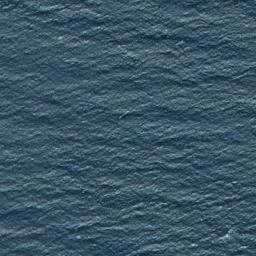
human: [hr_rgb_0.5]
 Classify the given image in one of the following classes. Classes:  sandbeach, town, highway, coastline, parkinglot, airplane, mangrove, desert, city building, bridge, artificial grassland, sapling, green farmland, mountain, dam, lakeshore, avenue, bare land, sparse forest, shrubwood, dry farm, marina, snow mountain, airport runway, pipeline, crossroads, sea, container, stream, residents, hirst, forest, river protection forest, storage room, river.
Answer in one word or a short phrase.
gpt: sea